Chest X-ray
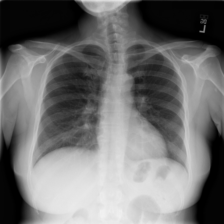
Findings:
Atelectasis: negative
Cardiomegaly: negative
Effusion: negative
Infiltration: negative
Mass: negative
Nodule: negative
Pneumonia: negative
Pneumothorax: negative
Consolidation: negative
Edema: negative
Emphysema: negative
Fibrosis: negative
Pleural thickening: negative
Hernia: negative